Question: I have a pivot table with different variables: Such as X, Y, Z.
Each of those, display different variables for age (sometimes each X, Y or Z might have different rows), each has a cost (spend)
What I would like to do is to, for each of those variables, find the age which spent the most.
Unlike Excel, referencing a pivot table is not dynamic, so it would not work to order by the amount spent and referencing the first cell.
Is there a way to do this?
By the way, it doesn't have to be based on the pivot table, it can also apply to the raw data, it's just something I tried but didn't really work.

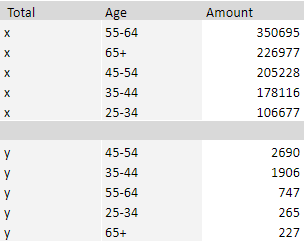
Answer: '''
=ARRAYFORMULA(VLOOKUP(QUERY(QUERY(A2:C13,
"select *", 0),
"select max(Col3)
where Col1 is not null
group by Col1
label max(Col3)''", 0),
{C2:C13, A2:B13}, {2, 3, 1}, 0))
'''
<URL>